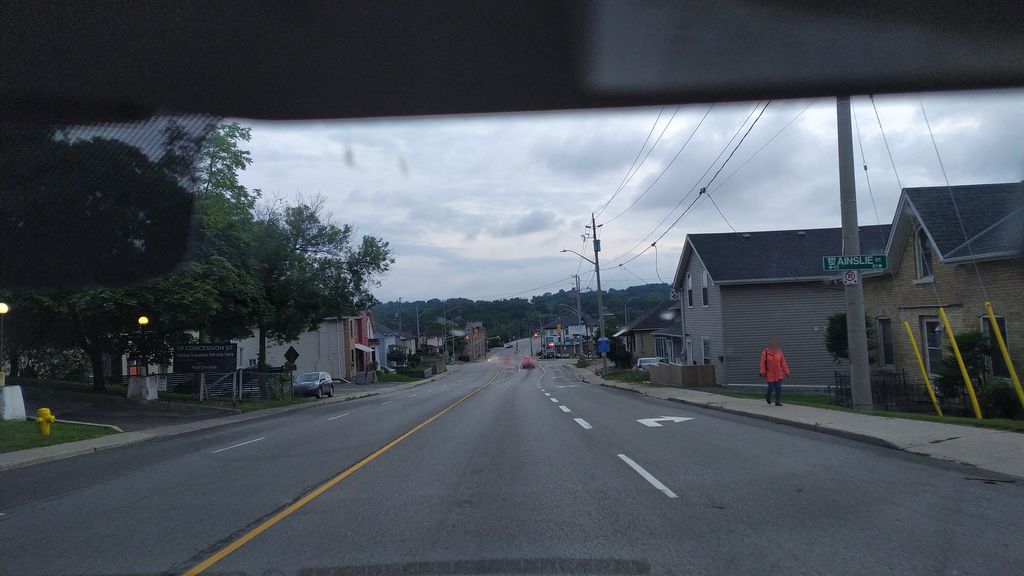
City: kitchener-waterloo